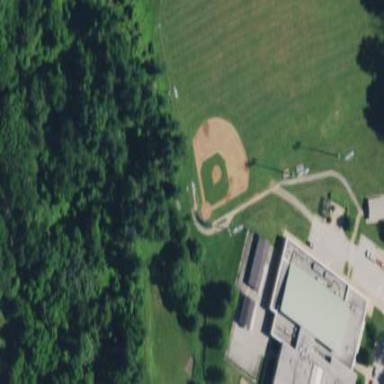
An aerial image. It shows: Baseball pitch for leisure and sports activities.